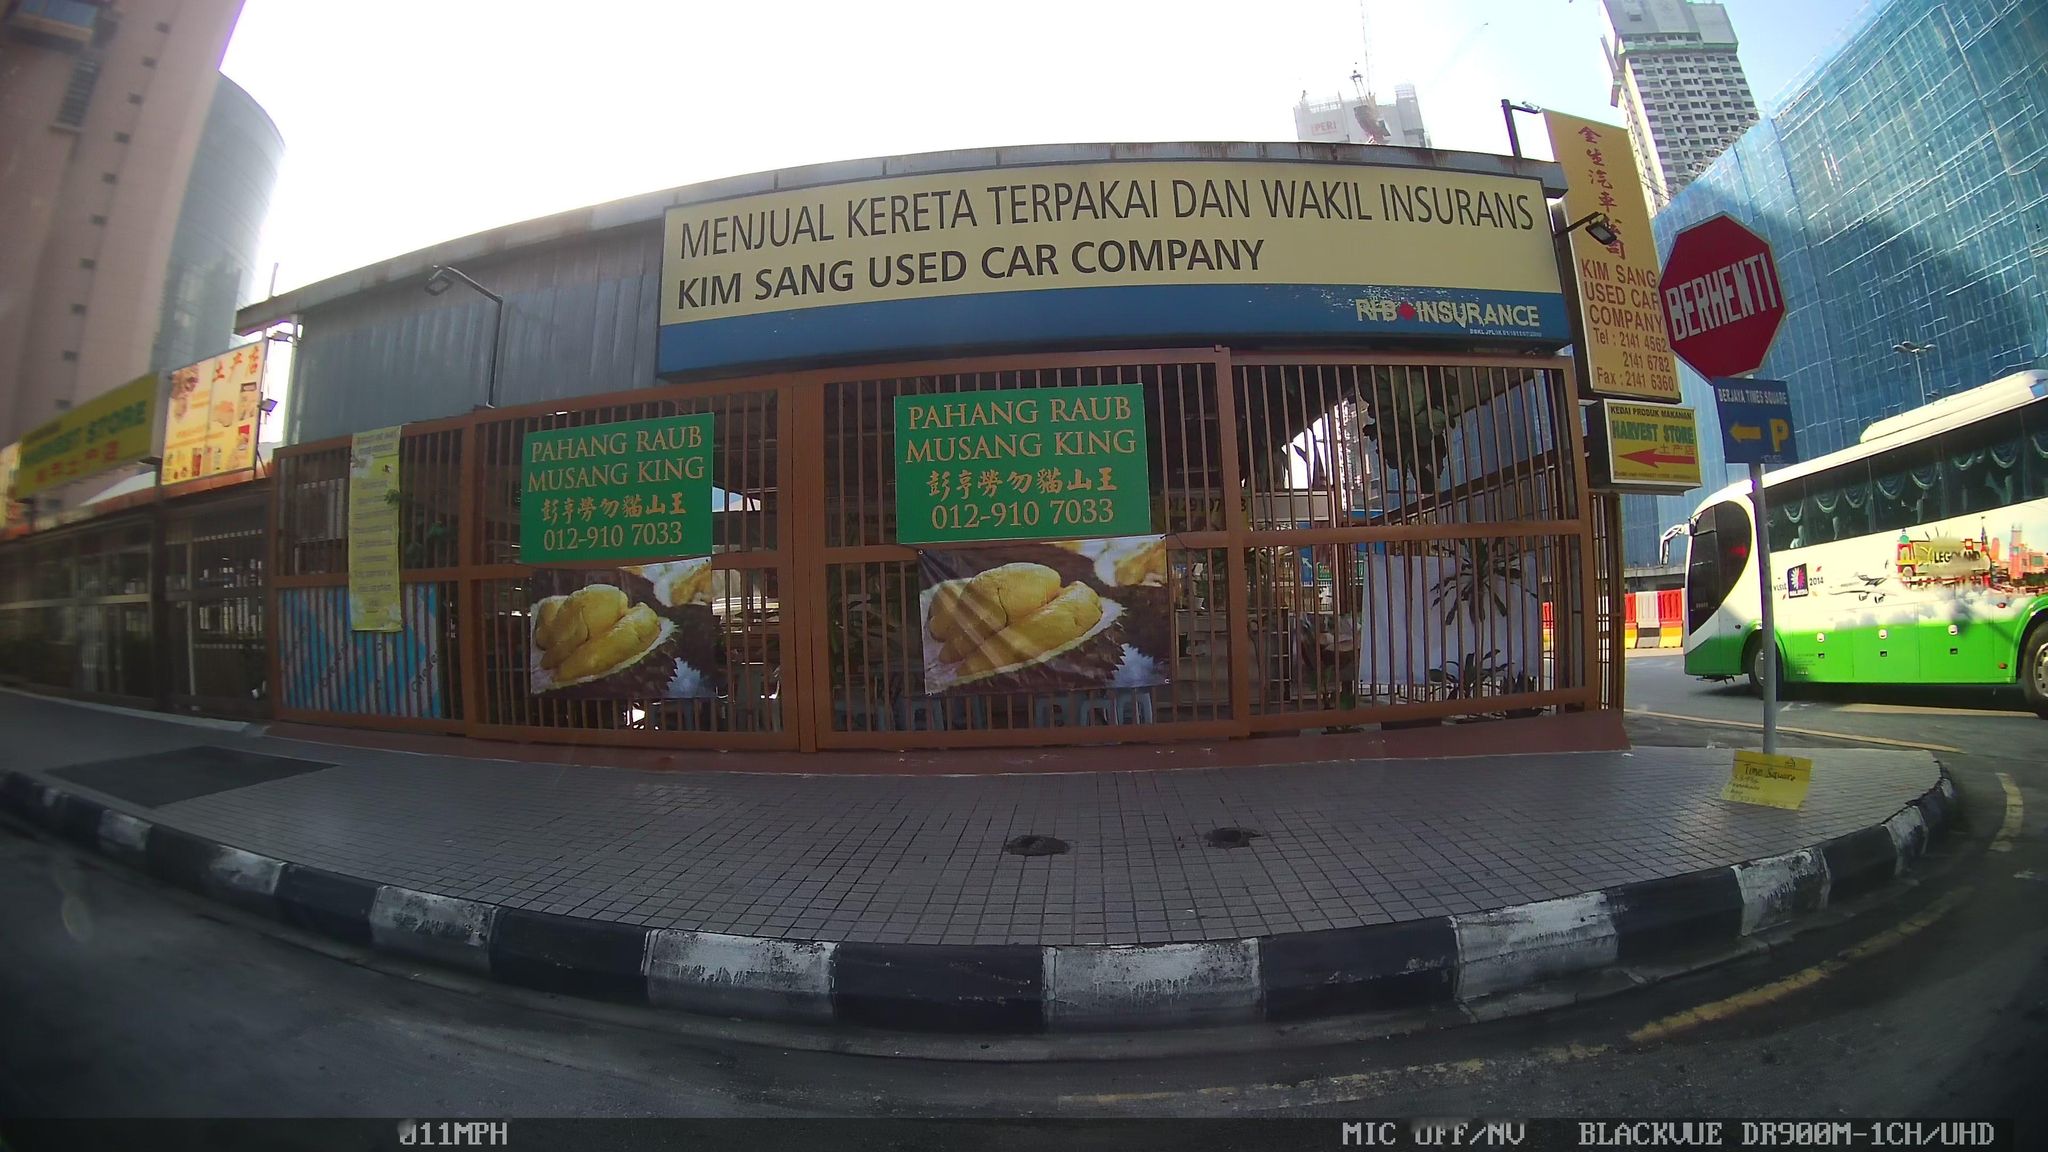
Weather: rainy
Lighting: day
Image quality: slightly poor
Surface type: driving surface
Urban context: urban centre
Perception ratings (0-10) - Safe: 4.63, Lively: 2.34, Beautiful: 3.74, Boring: 5, Depressing: 6.68, Wealthy: 5.13